Interaction volume radius: 5 \u00c5
Interaction volume height: 20 \u00c5
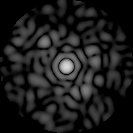
Disorder parameter: 0.8051